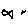
Label: fish